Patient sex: M
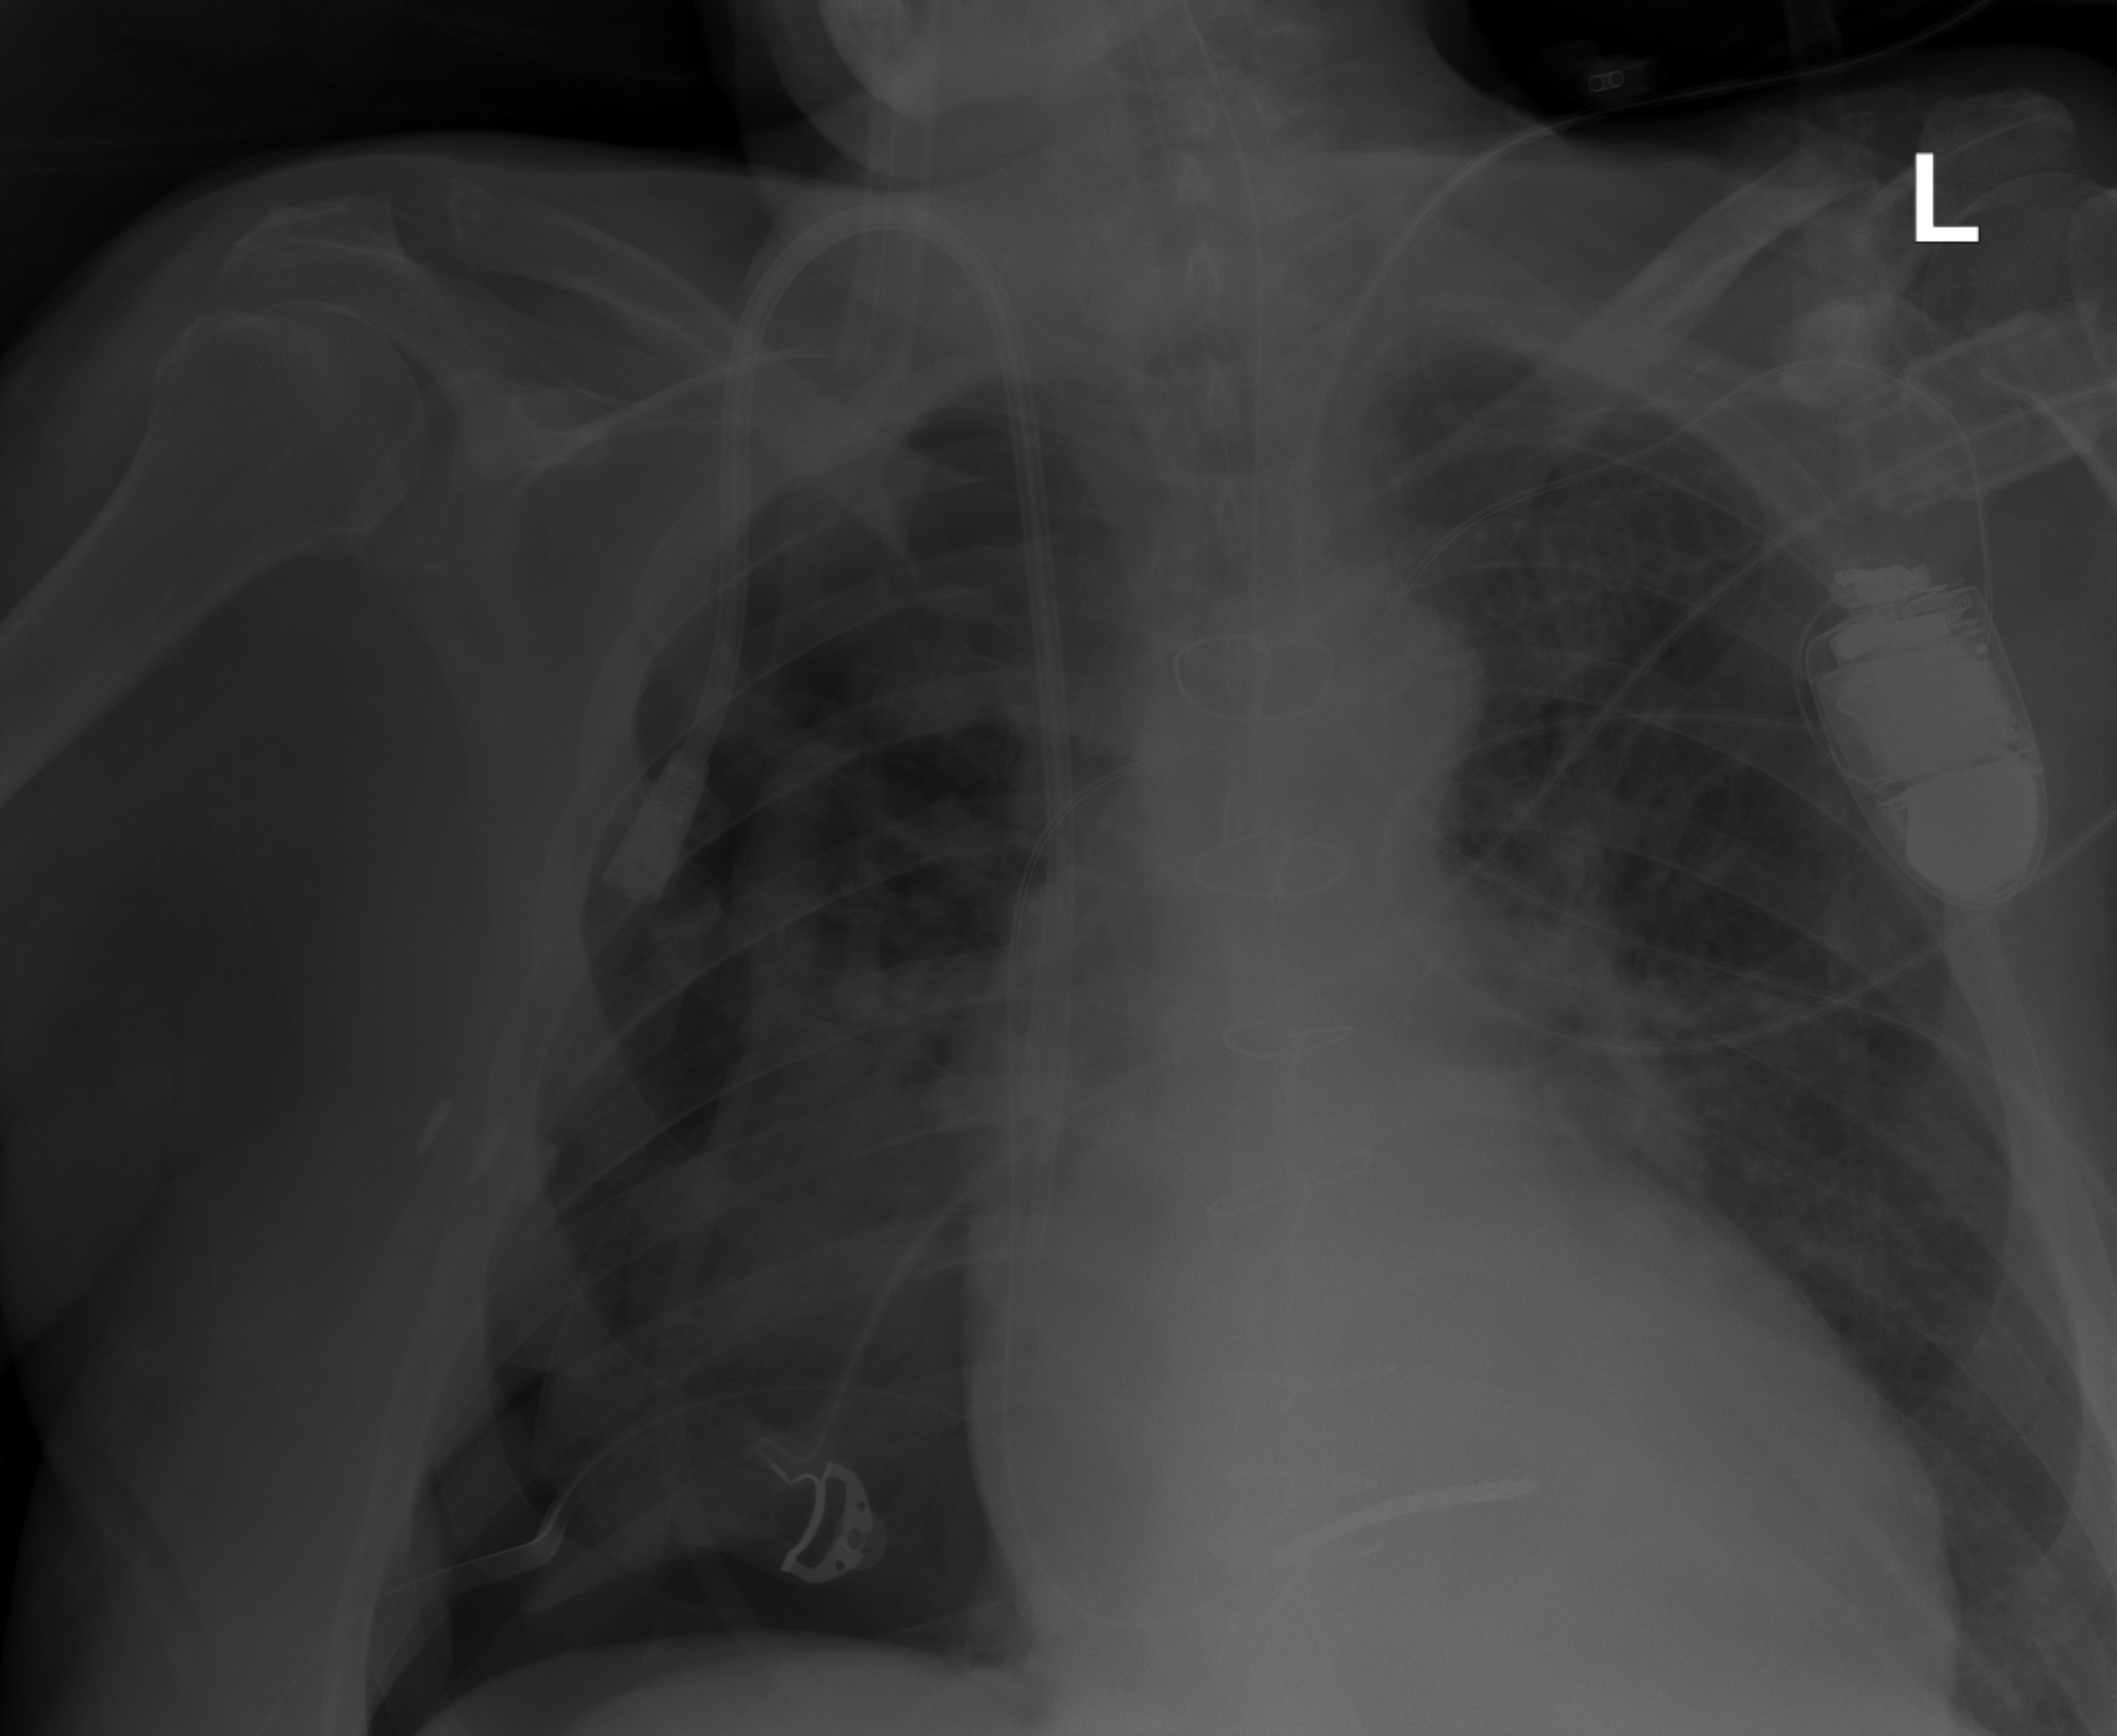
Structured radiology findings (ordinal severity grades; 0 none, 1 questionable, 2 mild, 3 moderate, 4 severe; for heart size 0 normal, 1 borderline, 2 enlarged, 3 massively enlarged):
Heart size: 2
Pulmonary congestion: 2
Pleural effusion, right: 0
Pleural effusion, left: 0
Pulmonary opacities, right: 0
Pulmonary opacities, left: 0
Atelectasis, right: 2
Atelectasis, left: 0